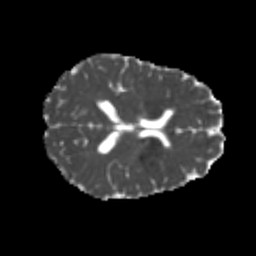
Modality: MD
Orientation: axial
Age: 22
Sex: female
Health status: healthy
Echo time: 0.074 s